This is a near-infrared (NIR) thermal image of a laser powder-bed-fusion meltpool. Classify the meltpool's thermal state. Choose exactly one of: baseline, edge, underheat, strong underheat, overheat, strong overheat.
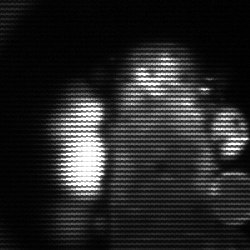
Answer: strong underheat